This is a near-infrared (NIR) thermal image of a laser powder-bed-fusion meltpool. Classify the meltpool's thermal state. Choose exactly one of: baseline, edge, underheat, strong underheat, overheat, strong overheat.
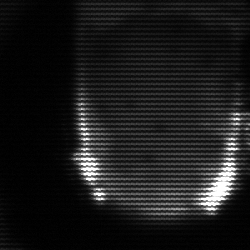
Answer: baseline